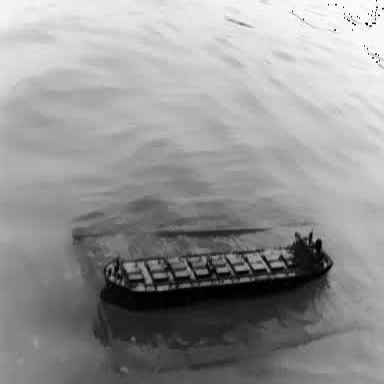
There is a liner in the infrared image.